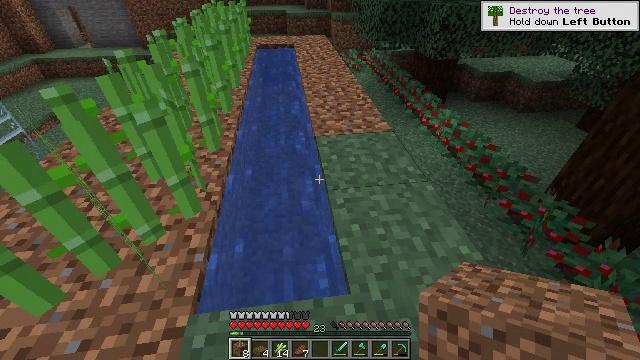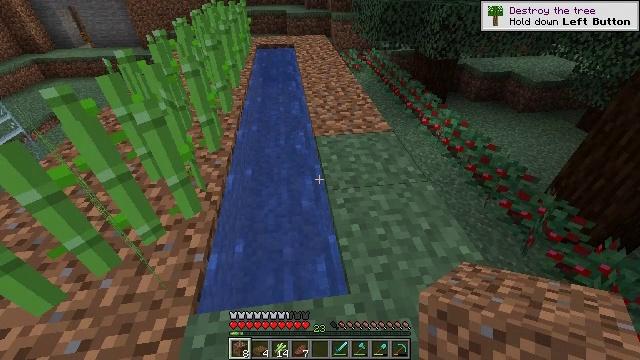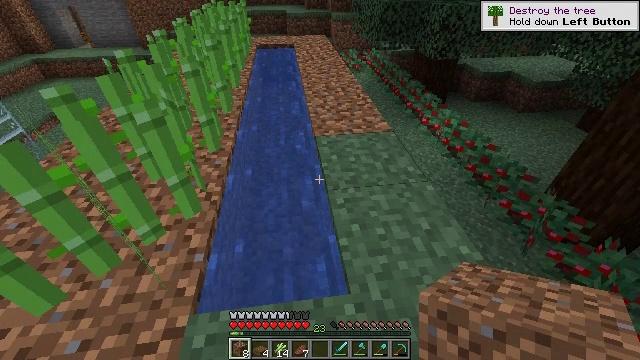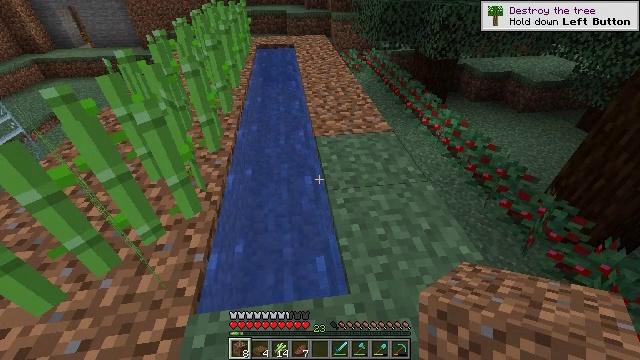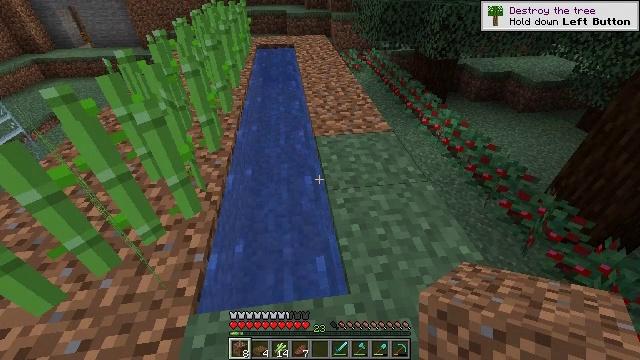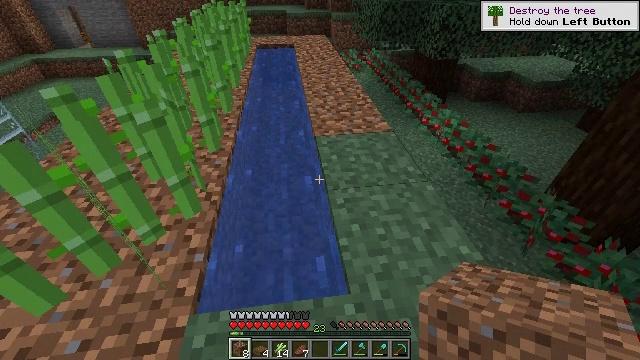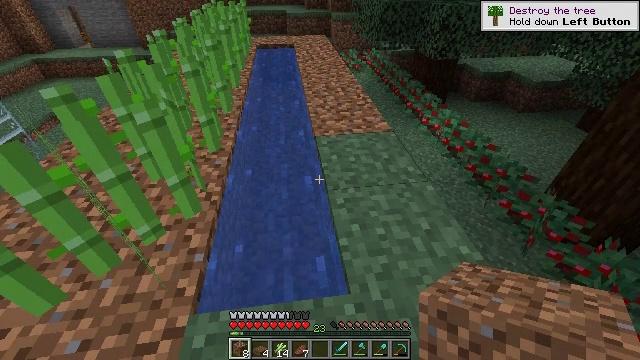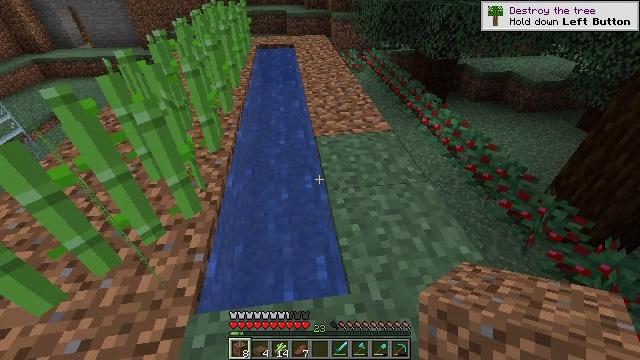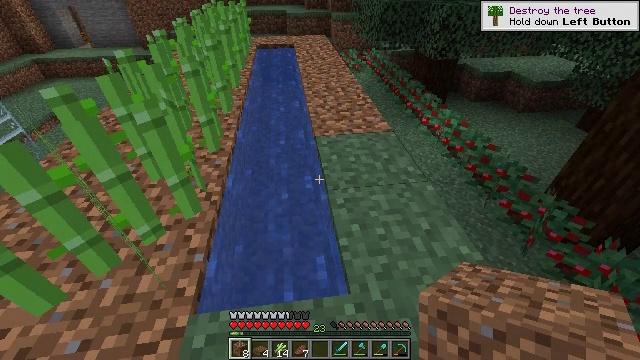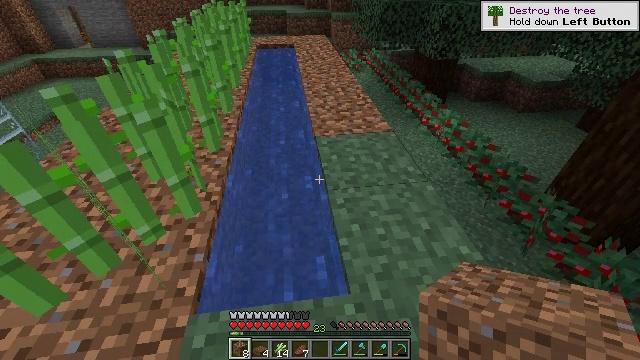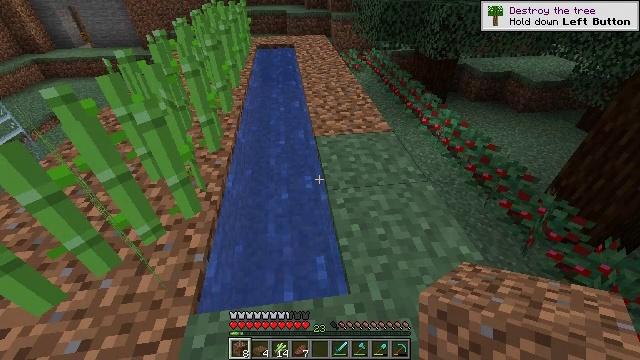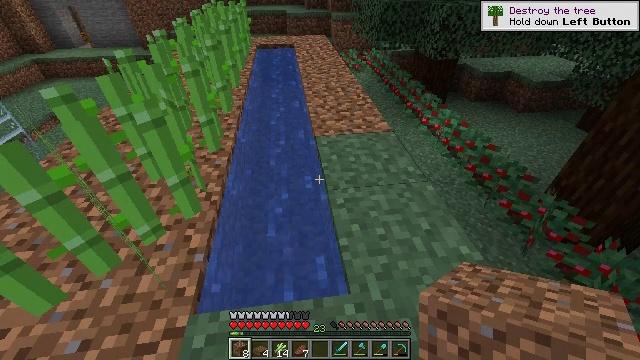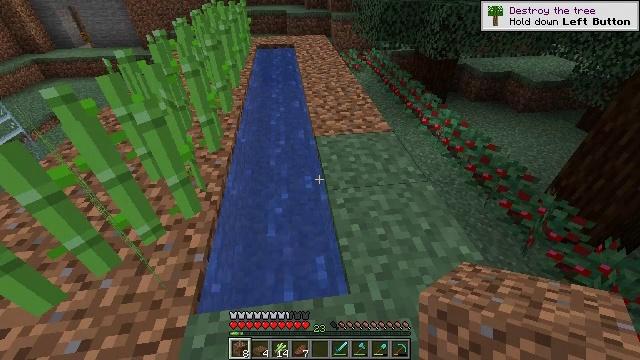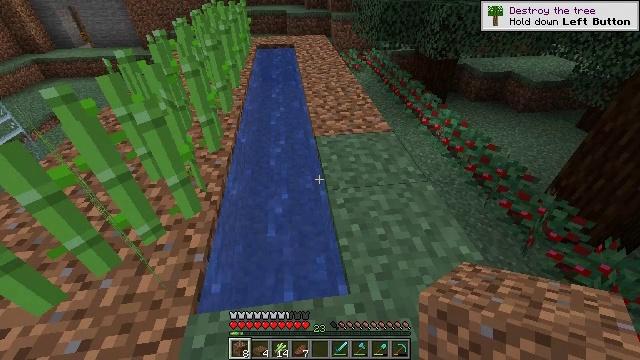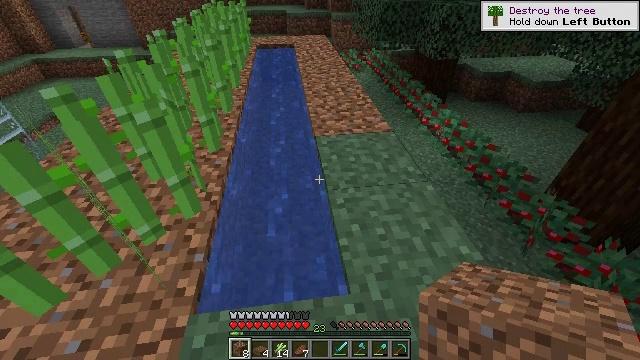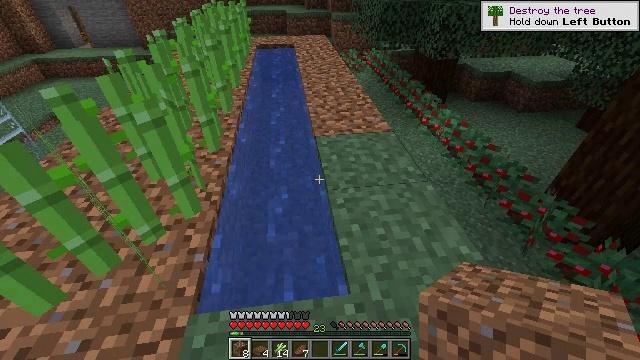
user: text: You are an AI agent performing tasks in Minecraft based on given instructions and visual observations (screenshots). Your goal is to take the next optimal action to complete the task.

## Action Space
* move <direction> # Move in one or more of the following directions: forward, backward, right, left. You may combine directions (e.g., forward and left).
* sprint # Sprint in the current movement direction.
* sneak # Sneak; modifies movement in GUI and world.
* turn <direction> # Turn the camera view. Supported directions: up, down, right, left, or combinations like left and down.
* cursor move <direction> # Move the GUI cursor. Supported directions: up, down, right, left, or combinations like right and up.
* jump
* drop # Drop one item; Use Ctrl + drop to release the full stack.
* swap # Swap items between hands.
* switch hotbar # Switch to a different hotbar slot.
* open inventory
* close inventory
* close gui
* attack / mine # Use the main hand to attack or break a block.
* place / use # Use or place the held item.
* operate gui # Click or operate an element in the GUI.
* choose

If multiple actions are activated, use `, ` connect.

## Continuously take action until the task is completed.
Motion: motion action
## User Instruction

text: Cut down the sugar cane stalks.
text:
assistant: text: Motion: no_op
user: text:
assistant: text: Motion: no_op
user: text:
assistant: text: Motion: no_op
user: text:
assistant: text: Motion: no_op
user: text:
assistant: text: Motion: no_op
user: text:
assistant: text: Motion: no_op
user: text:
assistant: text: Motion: no_op
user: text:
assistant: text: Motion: no_op
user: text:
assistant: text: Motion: no_op
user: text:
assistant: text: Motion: no_op
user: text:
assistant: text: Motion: no_op
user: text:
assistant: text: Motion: no_op
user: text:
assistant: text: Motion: no_op
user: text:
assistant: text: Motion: no_op
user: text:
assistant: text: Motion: no_op
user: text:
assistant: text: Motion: no_op
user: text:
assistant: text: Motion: no_op
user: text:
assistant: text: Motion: no_op
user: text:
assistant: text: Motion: no_op
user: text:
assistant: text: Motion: no_op
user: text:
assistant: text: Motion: no_op
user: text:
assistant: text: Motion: no_op
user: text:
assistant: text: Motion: no_op
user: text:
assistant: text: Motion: no_op
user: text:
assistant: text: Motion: no_op
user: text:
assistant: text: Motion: no_op
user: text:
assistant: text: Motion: no_op
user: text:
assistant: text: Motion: no_op
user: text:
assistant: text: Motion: no_op
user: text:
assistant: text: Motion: no_op